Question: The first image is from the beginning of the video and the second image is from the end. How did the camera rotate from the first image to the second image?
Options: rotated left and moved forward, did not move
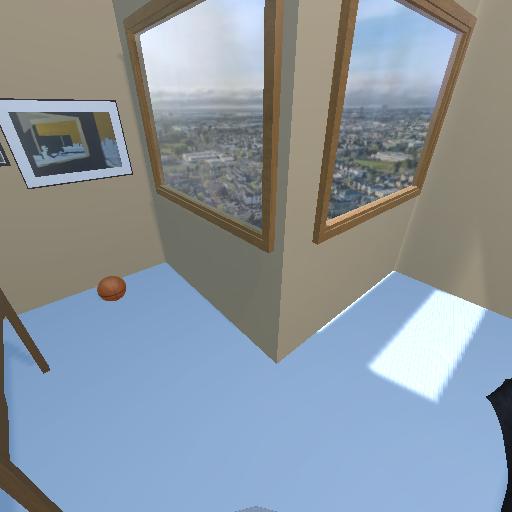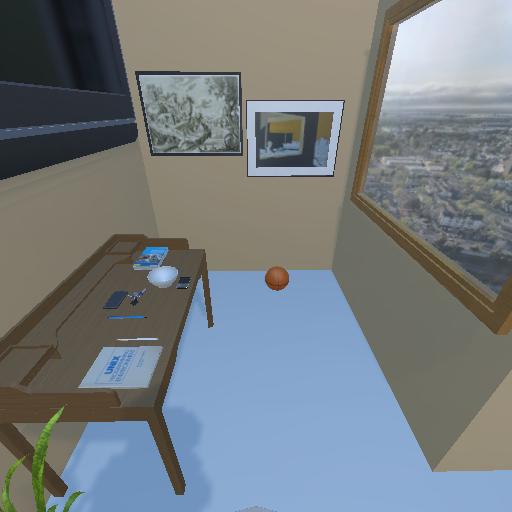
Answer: rotated left and moved forward